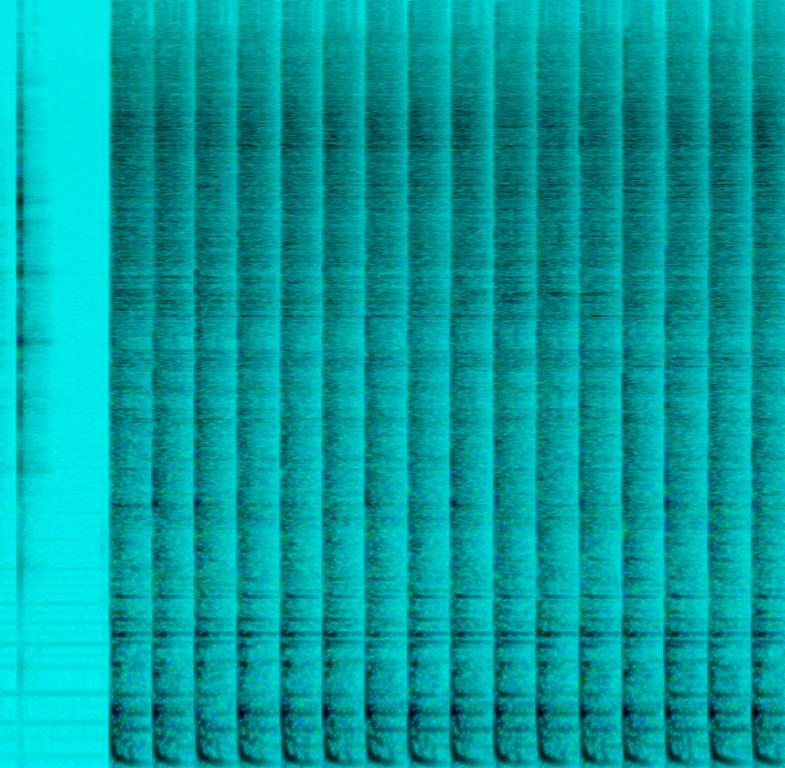
This audio clip features a drum kit being played. A stick count is played in the beginning followed by the beat in eighth note pattern. The closed hi-hat, snare and kick are played in eight notes. There are no other instruments in this song. There are no voices in this song. This song can be played in a drum instruction video.